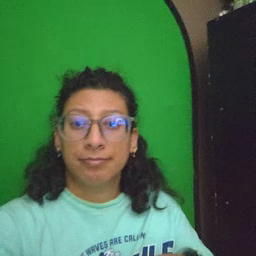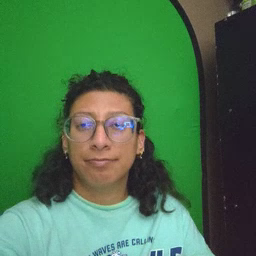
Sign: finger